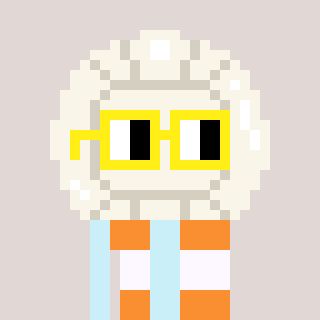
a pixel art character with square yellow glasses, a volleyball-shaped head and a cold-colored body on a warm background